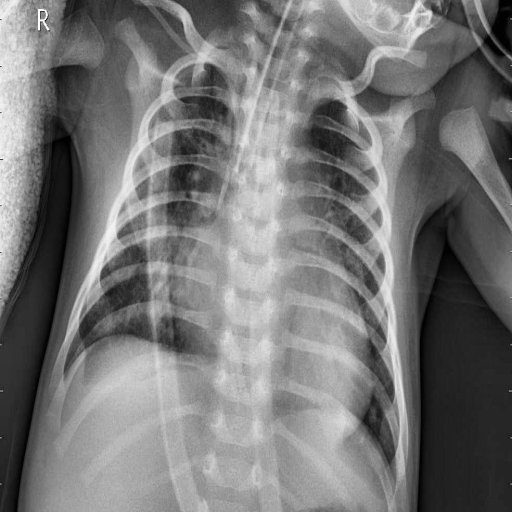
Finding: PNEUMONIA